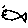
Label: fish